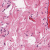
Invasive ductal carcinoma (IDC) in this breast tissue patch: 0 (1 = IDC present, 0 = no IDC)